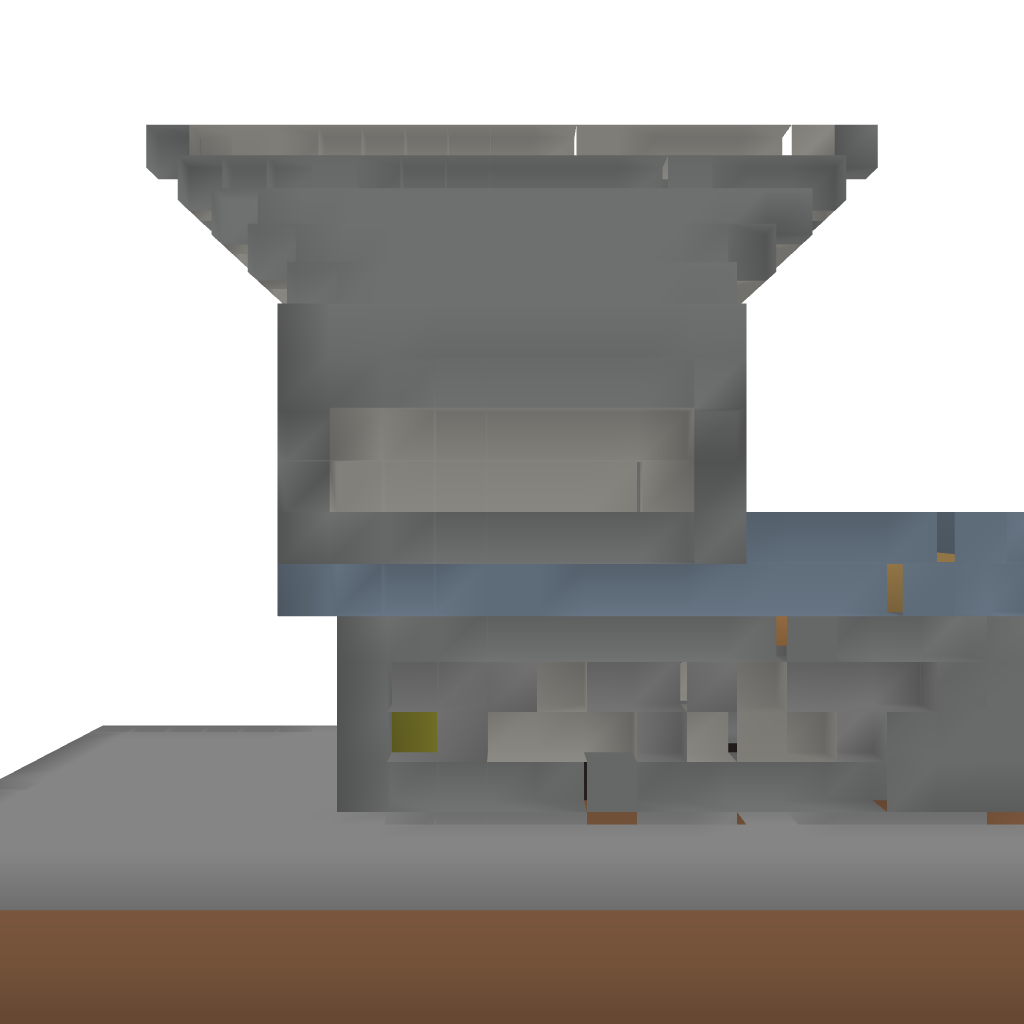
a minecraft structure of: Cozy Little House